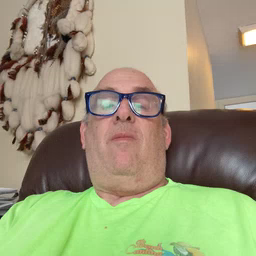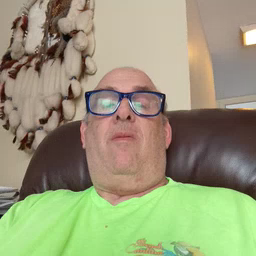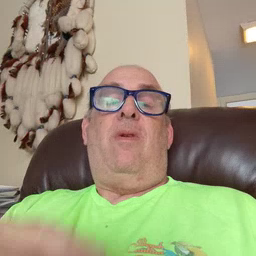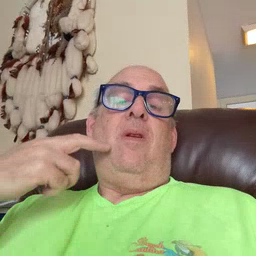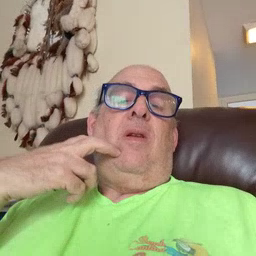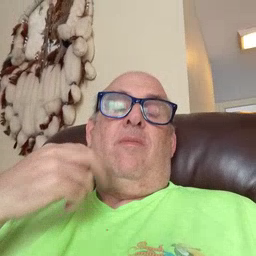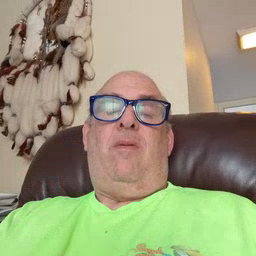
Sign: gum